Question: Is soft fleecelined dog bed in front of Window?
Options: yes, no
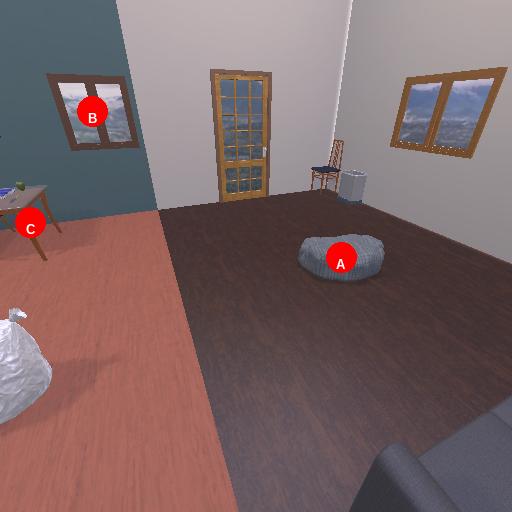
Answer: yes